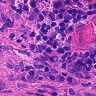
Metastatic tissue present: no